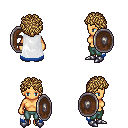
a pixel art fantasy rpg character, female body template, human, tanned skin, white trimmed cape, teal pants, blonde curly afro hairstyle, metal boots, shield, four views (front, back, left, right), 2x2 character sprite sheet, small pixel art, hard edges, no anti-aliasing